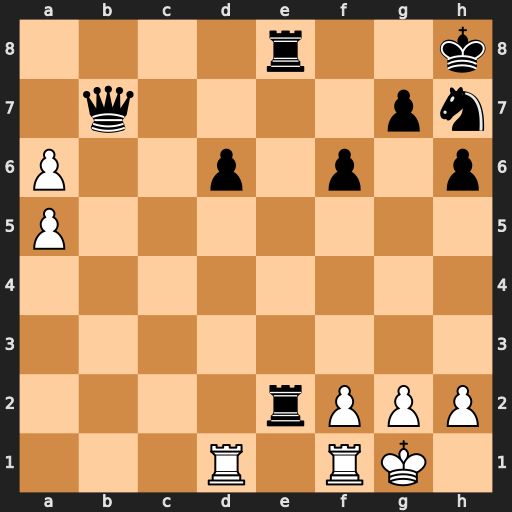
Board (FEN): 4r2k/1q4pn/P2p1p1p/P7/8/8/4rPPP/3R1RK1
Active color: w
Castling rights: -
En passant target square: -
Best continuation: axb7 Rb8 a6